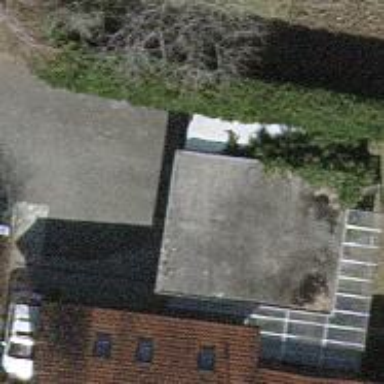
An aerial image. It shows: View of roof of building.